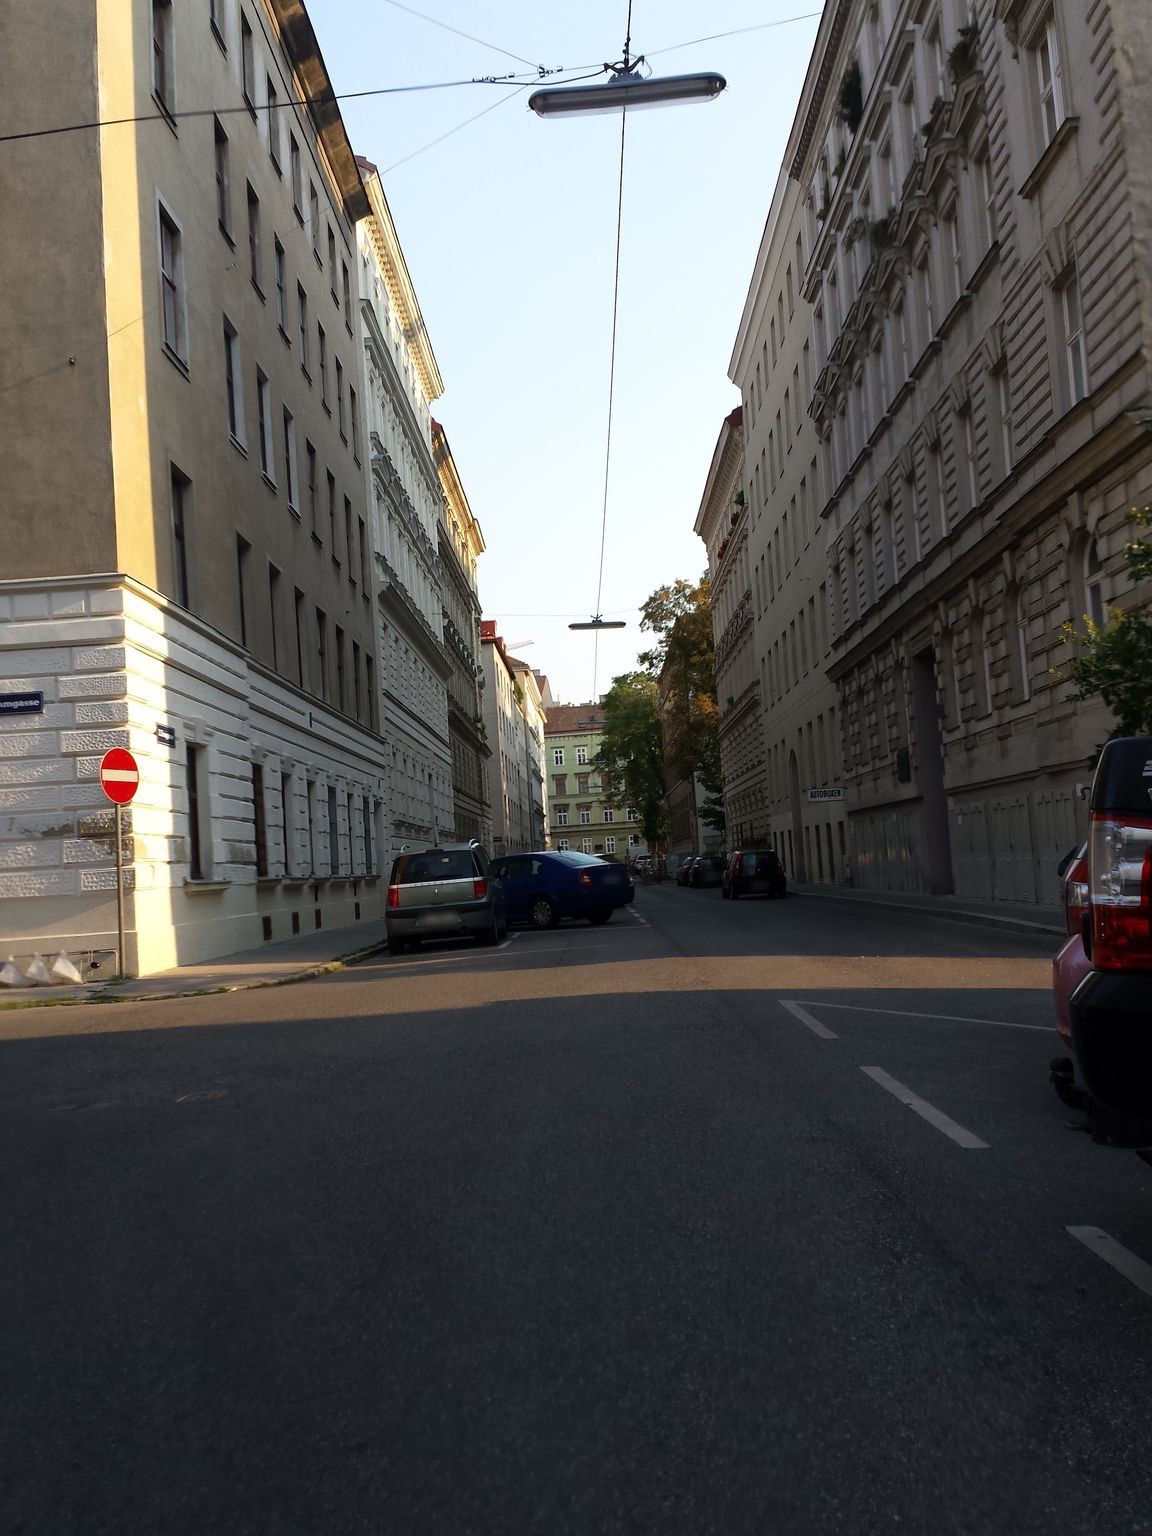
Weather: clear
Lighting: day
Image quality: good
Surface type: driving surface
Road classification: living_street, service
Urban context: urban centre
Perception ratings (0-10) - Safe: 7.08, Lively: 8.73, Beautiful: 3.54, Boring: 2.01, Depressing: 4.31, Wealthy: 6.63